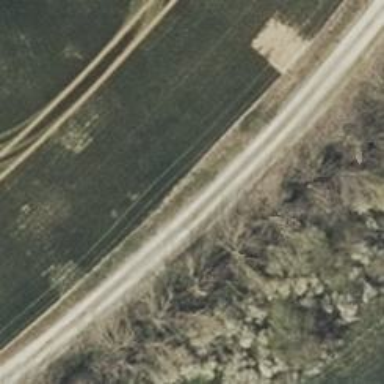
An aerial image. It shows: Track with grade 2 tracktype.